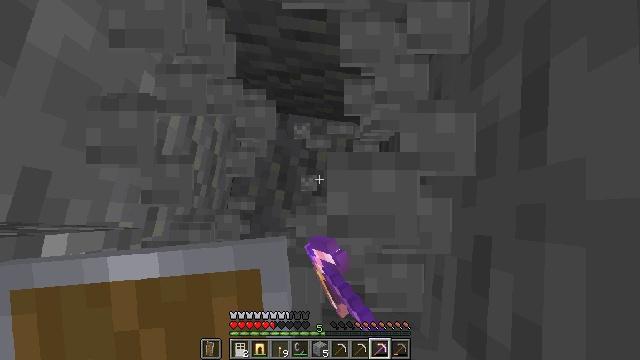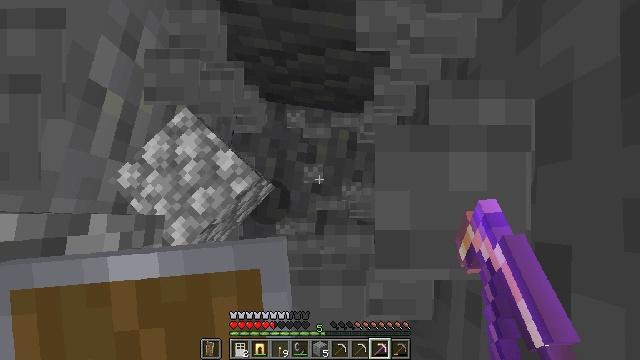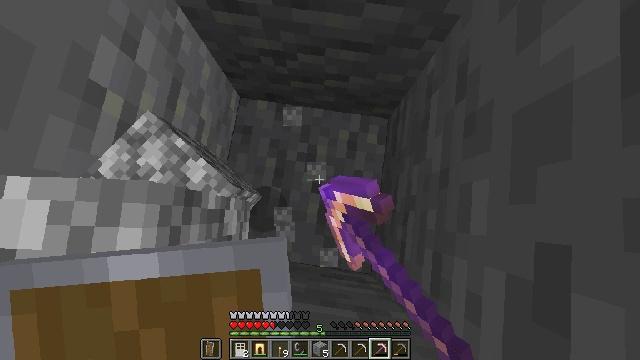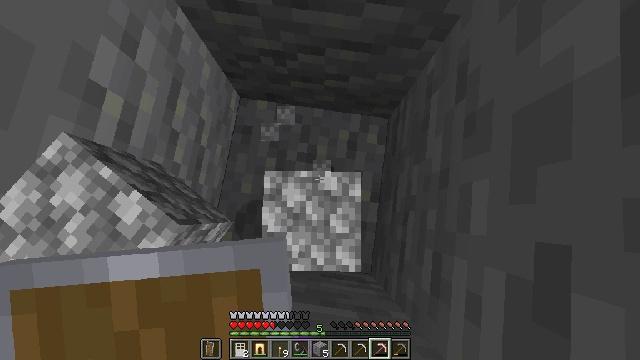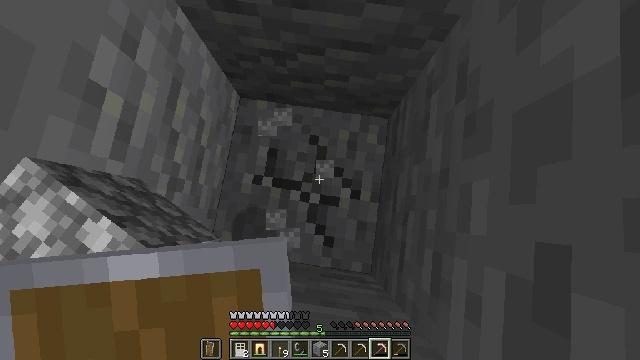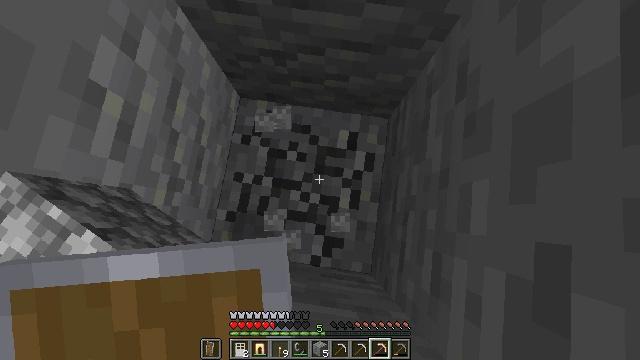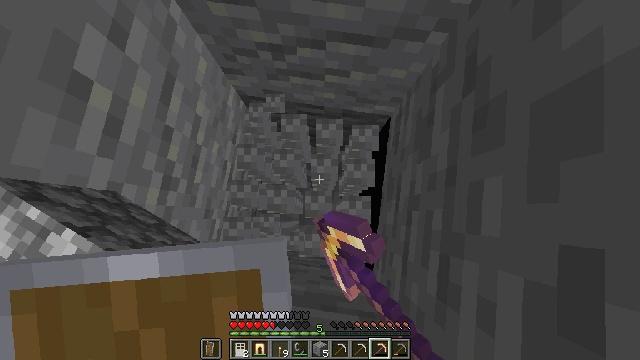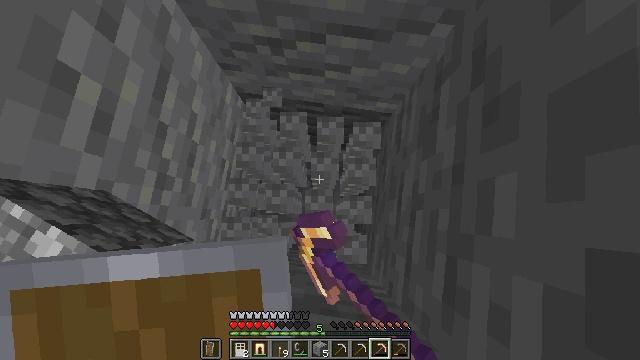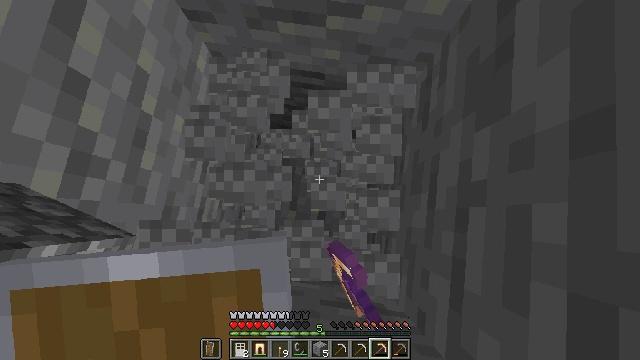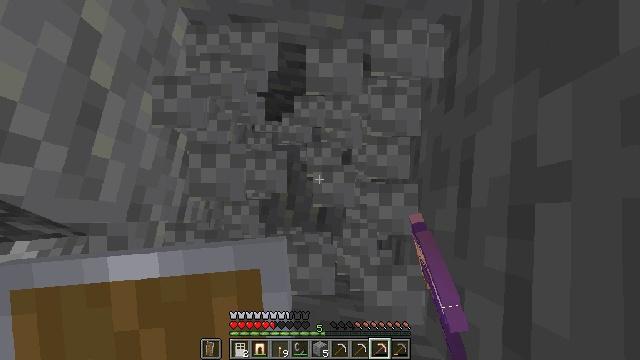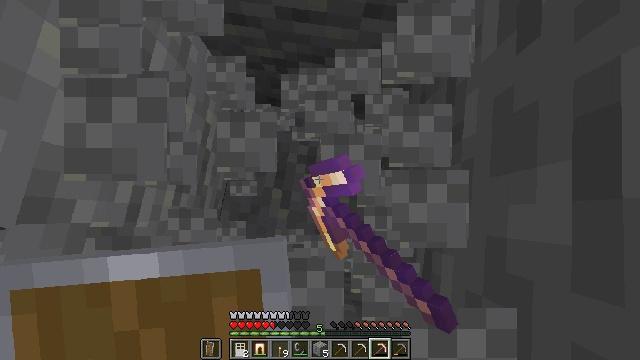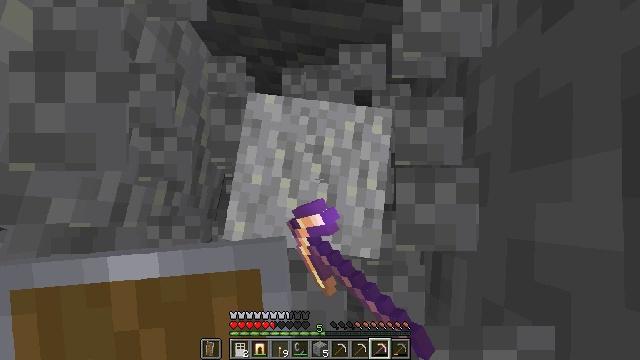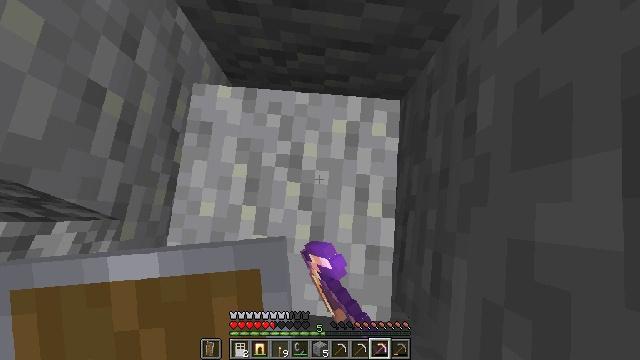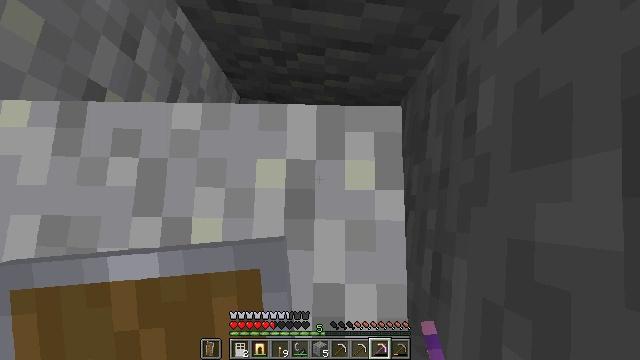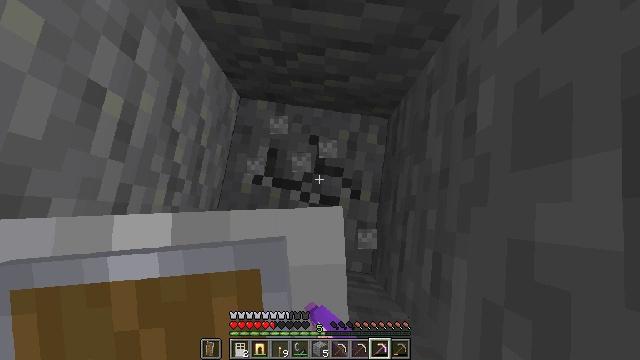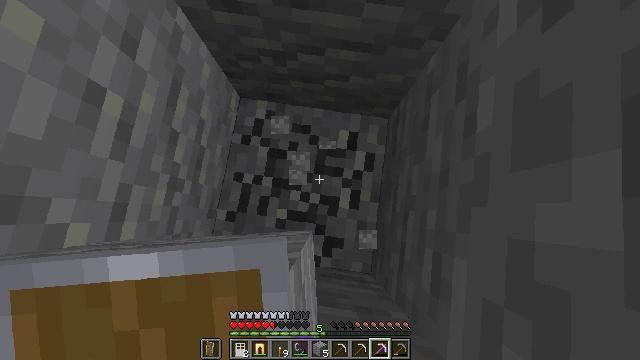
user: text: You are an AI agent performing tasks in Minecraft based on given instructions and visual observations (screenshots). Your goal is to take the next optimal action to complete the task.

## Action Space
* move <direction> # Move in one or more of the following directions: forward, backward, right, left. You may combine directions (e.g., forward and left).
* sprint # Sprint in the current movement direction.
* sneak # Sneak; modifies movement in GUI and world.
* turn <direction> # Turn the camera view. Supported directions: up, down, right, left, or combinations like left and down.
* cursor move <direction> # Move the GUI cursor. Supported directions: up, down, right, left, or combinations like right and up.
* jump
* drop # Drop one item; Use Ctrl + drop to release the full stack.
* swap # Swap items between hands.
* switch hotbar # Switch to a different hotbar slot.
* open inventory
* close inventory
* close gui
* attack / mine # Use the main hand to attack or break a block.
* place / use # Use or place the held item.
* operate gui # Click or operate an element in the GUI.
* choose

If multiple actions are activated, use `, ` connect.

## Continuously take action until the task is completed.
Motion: motion action
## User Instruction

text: Break the andesite to collect it.
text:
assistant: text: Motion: attack / mine
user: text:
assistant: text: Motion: attack / mine
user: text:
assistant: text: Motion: attack / mine
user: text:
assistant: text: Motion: attack / mine
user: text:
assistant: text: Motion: attack / mine
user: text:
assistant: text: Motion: attack / mine
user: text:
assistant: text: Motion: attack / mine
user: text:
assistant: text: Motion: attack / mine
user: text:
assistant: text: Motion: attack / mine
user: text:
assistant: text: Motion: attack / mine
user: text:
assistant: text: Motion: attack / mine
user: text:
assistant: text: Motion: attack / mine
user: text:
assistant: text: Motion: attack / mine
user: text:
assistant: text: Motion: attack / mine
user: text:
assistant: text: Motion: attack / mine
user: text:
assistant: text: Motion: attack / mine
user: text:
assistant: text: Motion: attack / mine
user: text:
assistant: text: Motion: no_op
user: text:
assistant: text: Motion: no_op
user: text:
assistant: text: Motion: no_op
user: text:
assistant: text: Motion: no_op